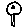
Label: tree